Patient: sex M, age 48
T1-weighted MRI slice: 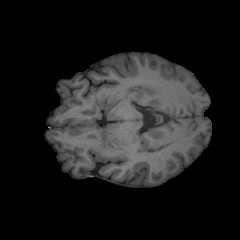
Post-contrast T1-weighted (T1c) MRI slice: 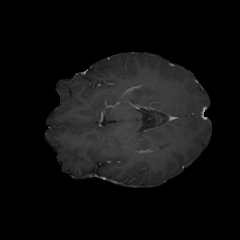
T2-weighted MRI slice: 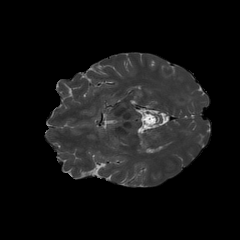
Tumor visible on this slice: no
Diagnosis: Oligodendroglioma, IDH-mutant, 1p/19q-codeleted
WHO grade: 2